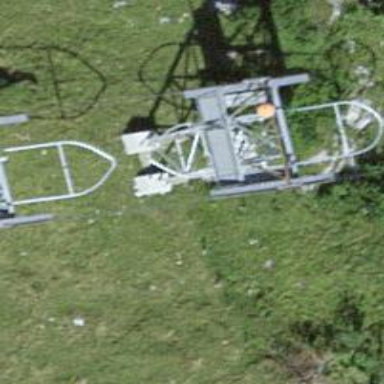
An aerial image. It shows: Pylon used for aerialway.